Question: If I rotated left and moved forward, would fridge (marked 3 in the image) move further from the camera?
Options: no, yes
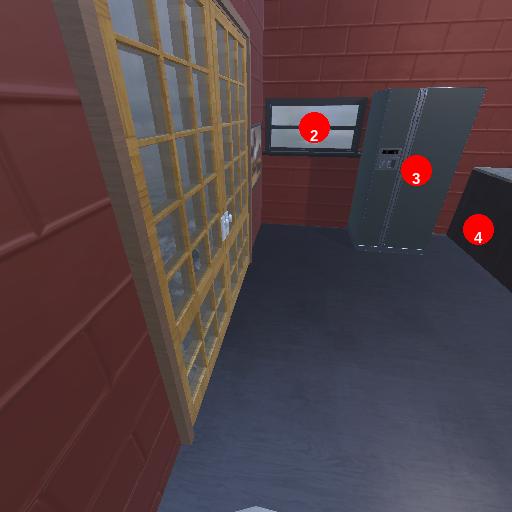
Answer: no